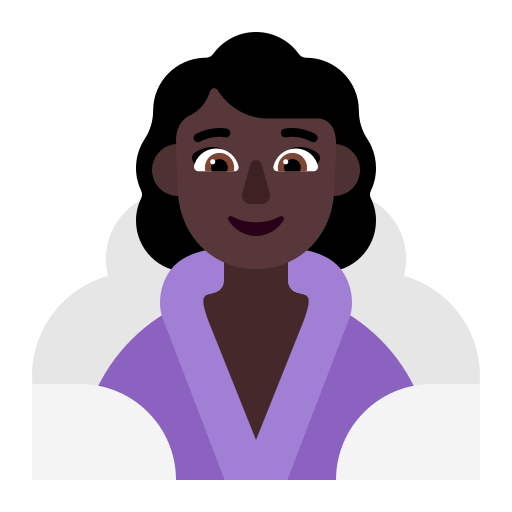
woman in steamy room flat dark